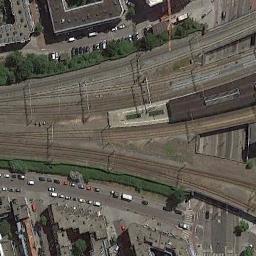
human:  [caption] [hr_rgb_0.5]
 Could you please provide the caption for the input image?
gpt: Many buildings of different shapes and sizes are beside the railway .

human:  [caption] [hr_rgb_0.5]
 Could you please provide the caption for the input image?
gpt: There are trees and cars on both sides of the railway .

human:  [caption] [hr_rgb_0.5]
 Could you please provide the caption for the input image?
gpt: The railway is next to lines of trees and some houses .

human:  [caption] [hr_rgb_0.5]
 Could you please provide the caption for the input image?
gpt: These railways are flanked by some buildings .

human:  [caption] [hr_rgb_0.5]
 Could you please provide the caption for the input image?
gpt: There are some green trees and buildings beside the railway .